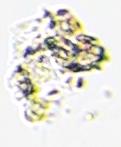
Label: Detritus